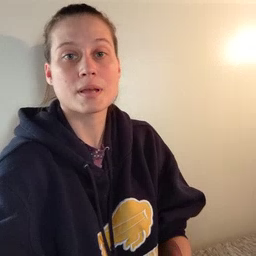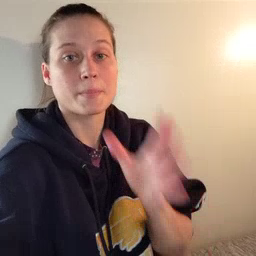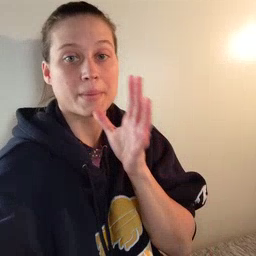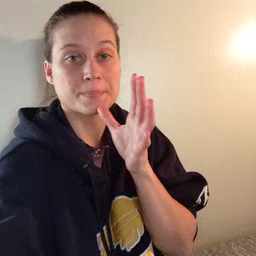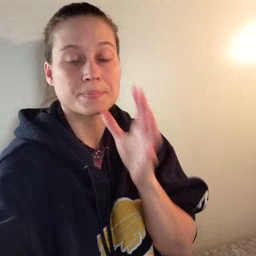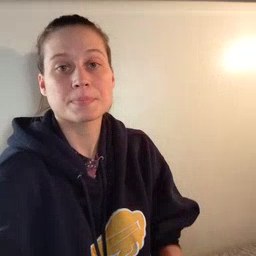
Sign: mom